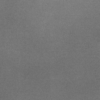
Label: dusty